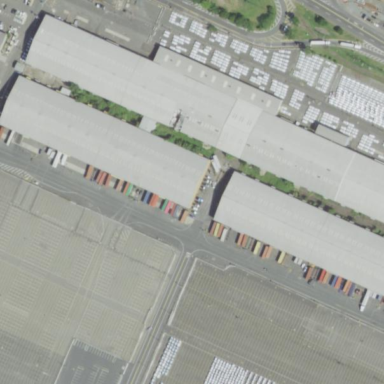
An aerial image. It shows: Warehouse building.